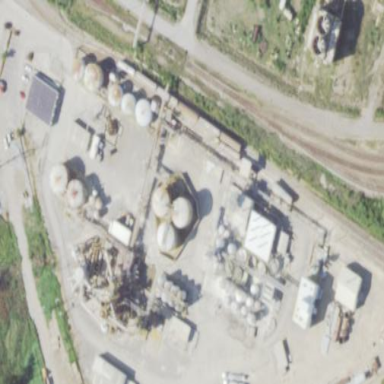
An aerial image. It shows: Industrial area with chemical facilities.